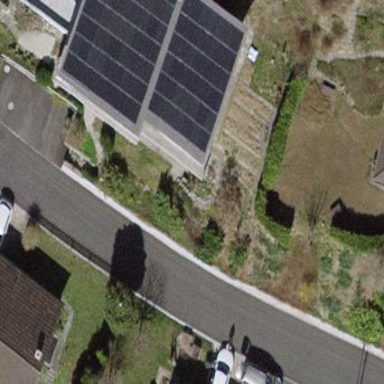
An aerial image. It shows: Solar power generator utilizing photovoltaic technology with solar photovoltaic panels.